Question: After adding constraints in many UI controls using storyboard, when I tried to edit existing constraint, Xcode crashes unexpectedly. This is happening while adding new constraints, too. This happens continuously to Xcode and having random behavior. Currently I am using Xcode Version 6.3.
Below is crash report:

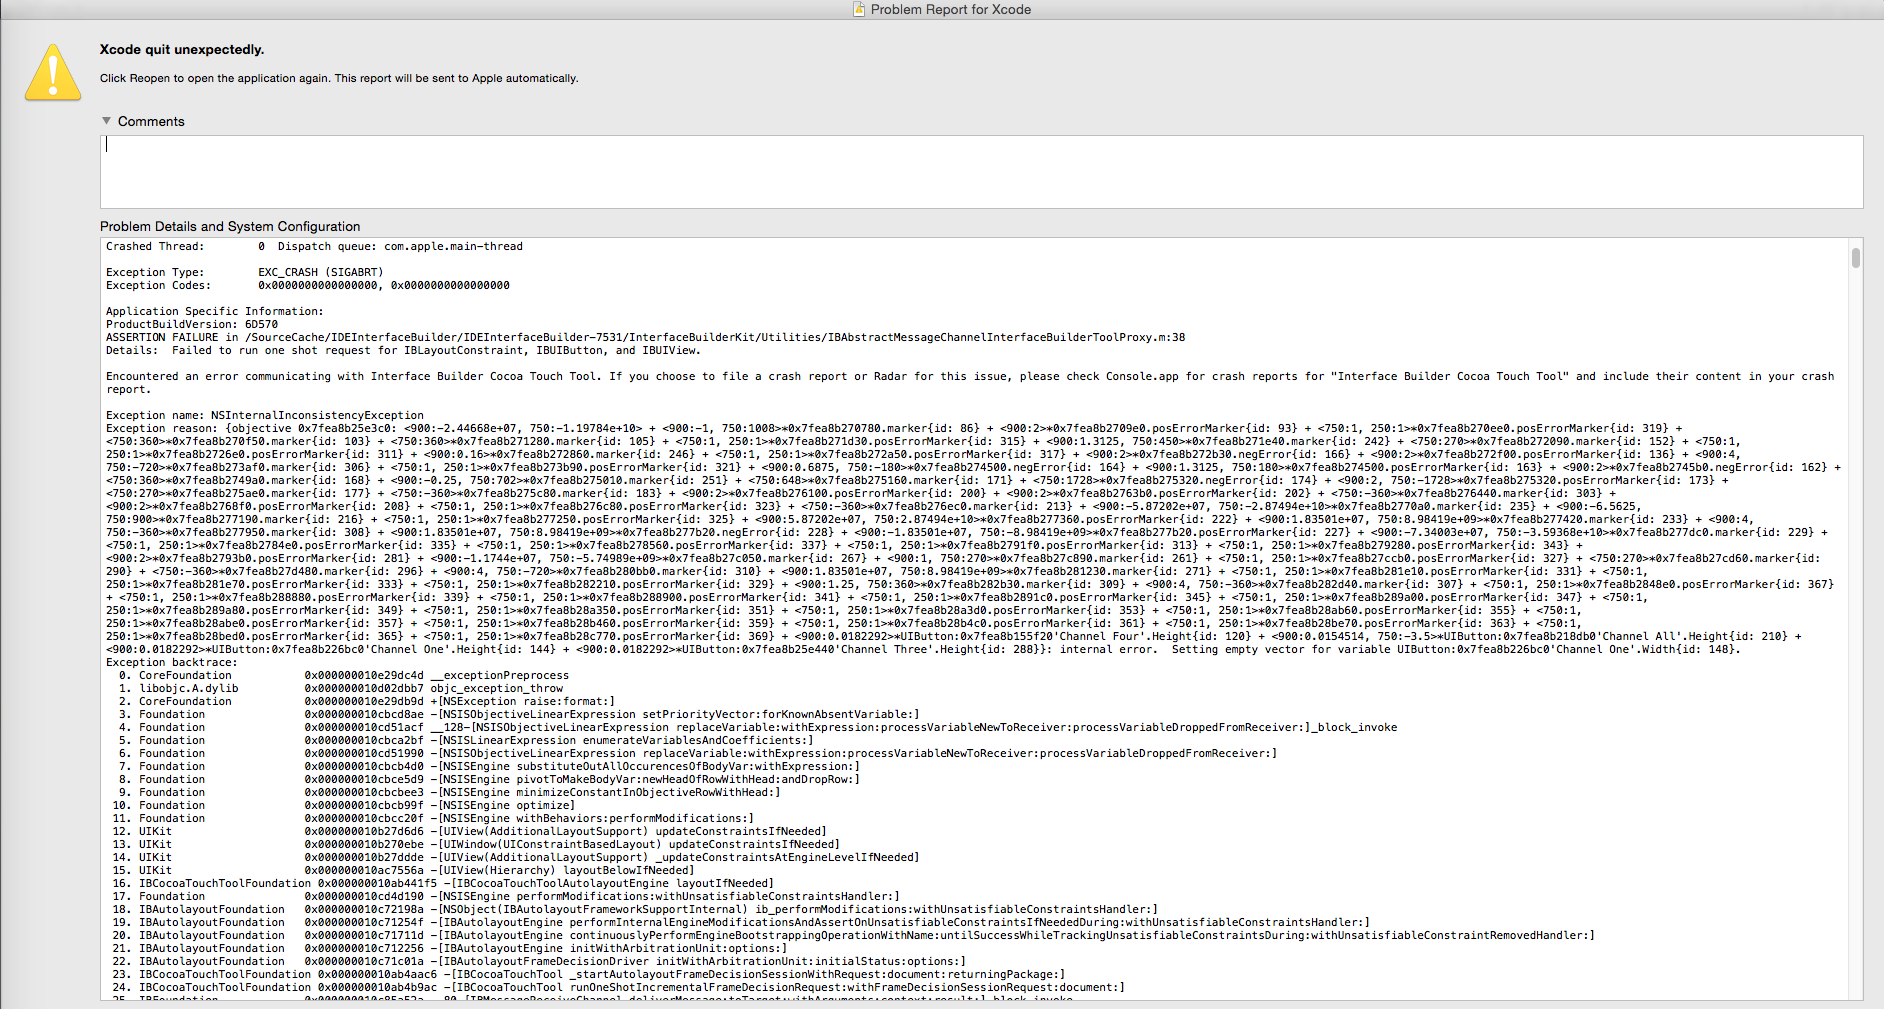
Answer: Thanks all for your concern.
After many tries, I am able to work with Xcode. I am not able find a root cause but take a different way to come out of it.
After crashing many times, I thought rather than putting many views in one view controller having extensive amount of constraints, take separate views and set constraints in it and add those views into host view controller at run time.